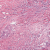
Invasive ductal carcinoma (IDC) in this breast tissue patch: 0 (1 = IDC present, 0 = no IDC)